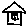
Label: house